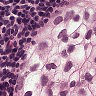
Metastatic tissue present: yes